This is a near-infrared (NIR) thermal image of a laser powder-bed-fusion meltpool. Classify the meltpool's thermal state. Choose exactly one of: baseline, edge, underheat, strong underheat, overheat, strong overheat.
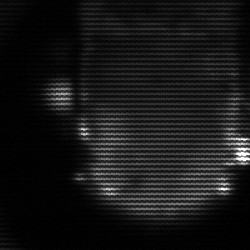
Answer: baseline